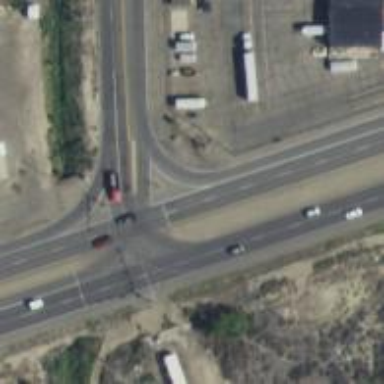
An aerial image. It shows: Asphalt trunk link road.